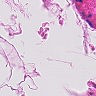
Metastatic tissue present: no